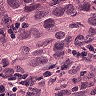
Metastatic tissue present: yes